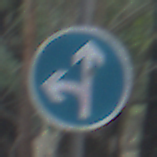
Verkehrszeichen: VorgeschriebeneFahrtrichtungGeradeausOderLinks
Umgebung: Outdoor, Nature
Tageszeit: SunriseSunset
Wetter: NotSpecified
Licht: Natural
Jahreszeit: Autumn
Kontrast: MediumContrast